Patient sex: M
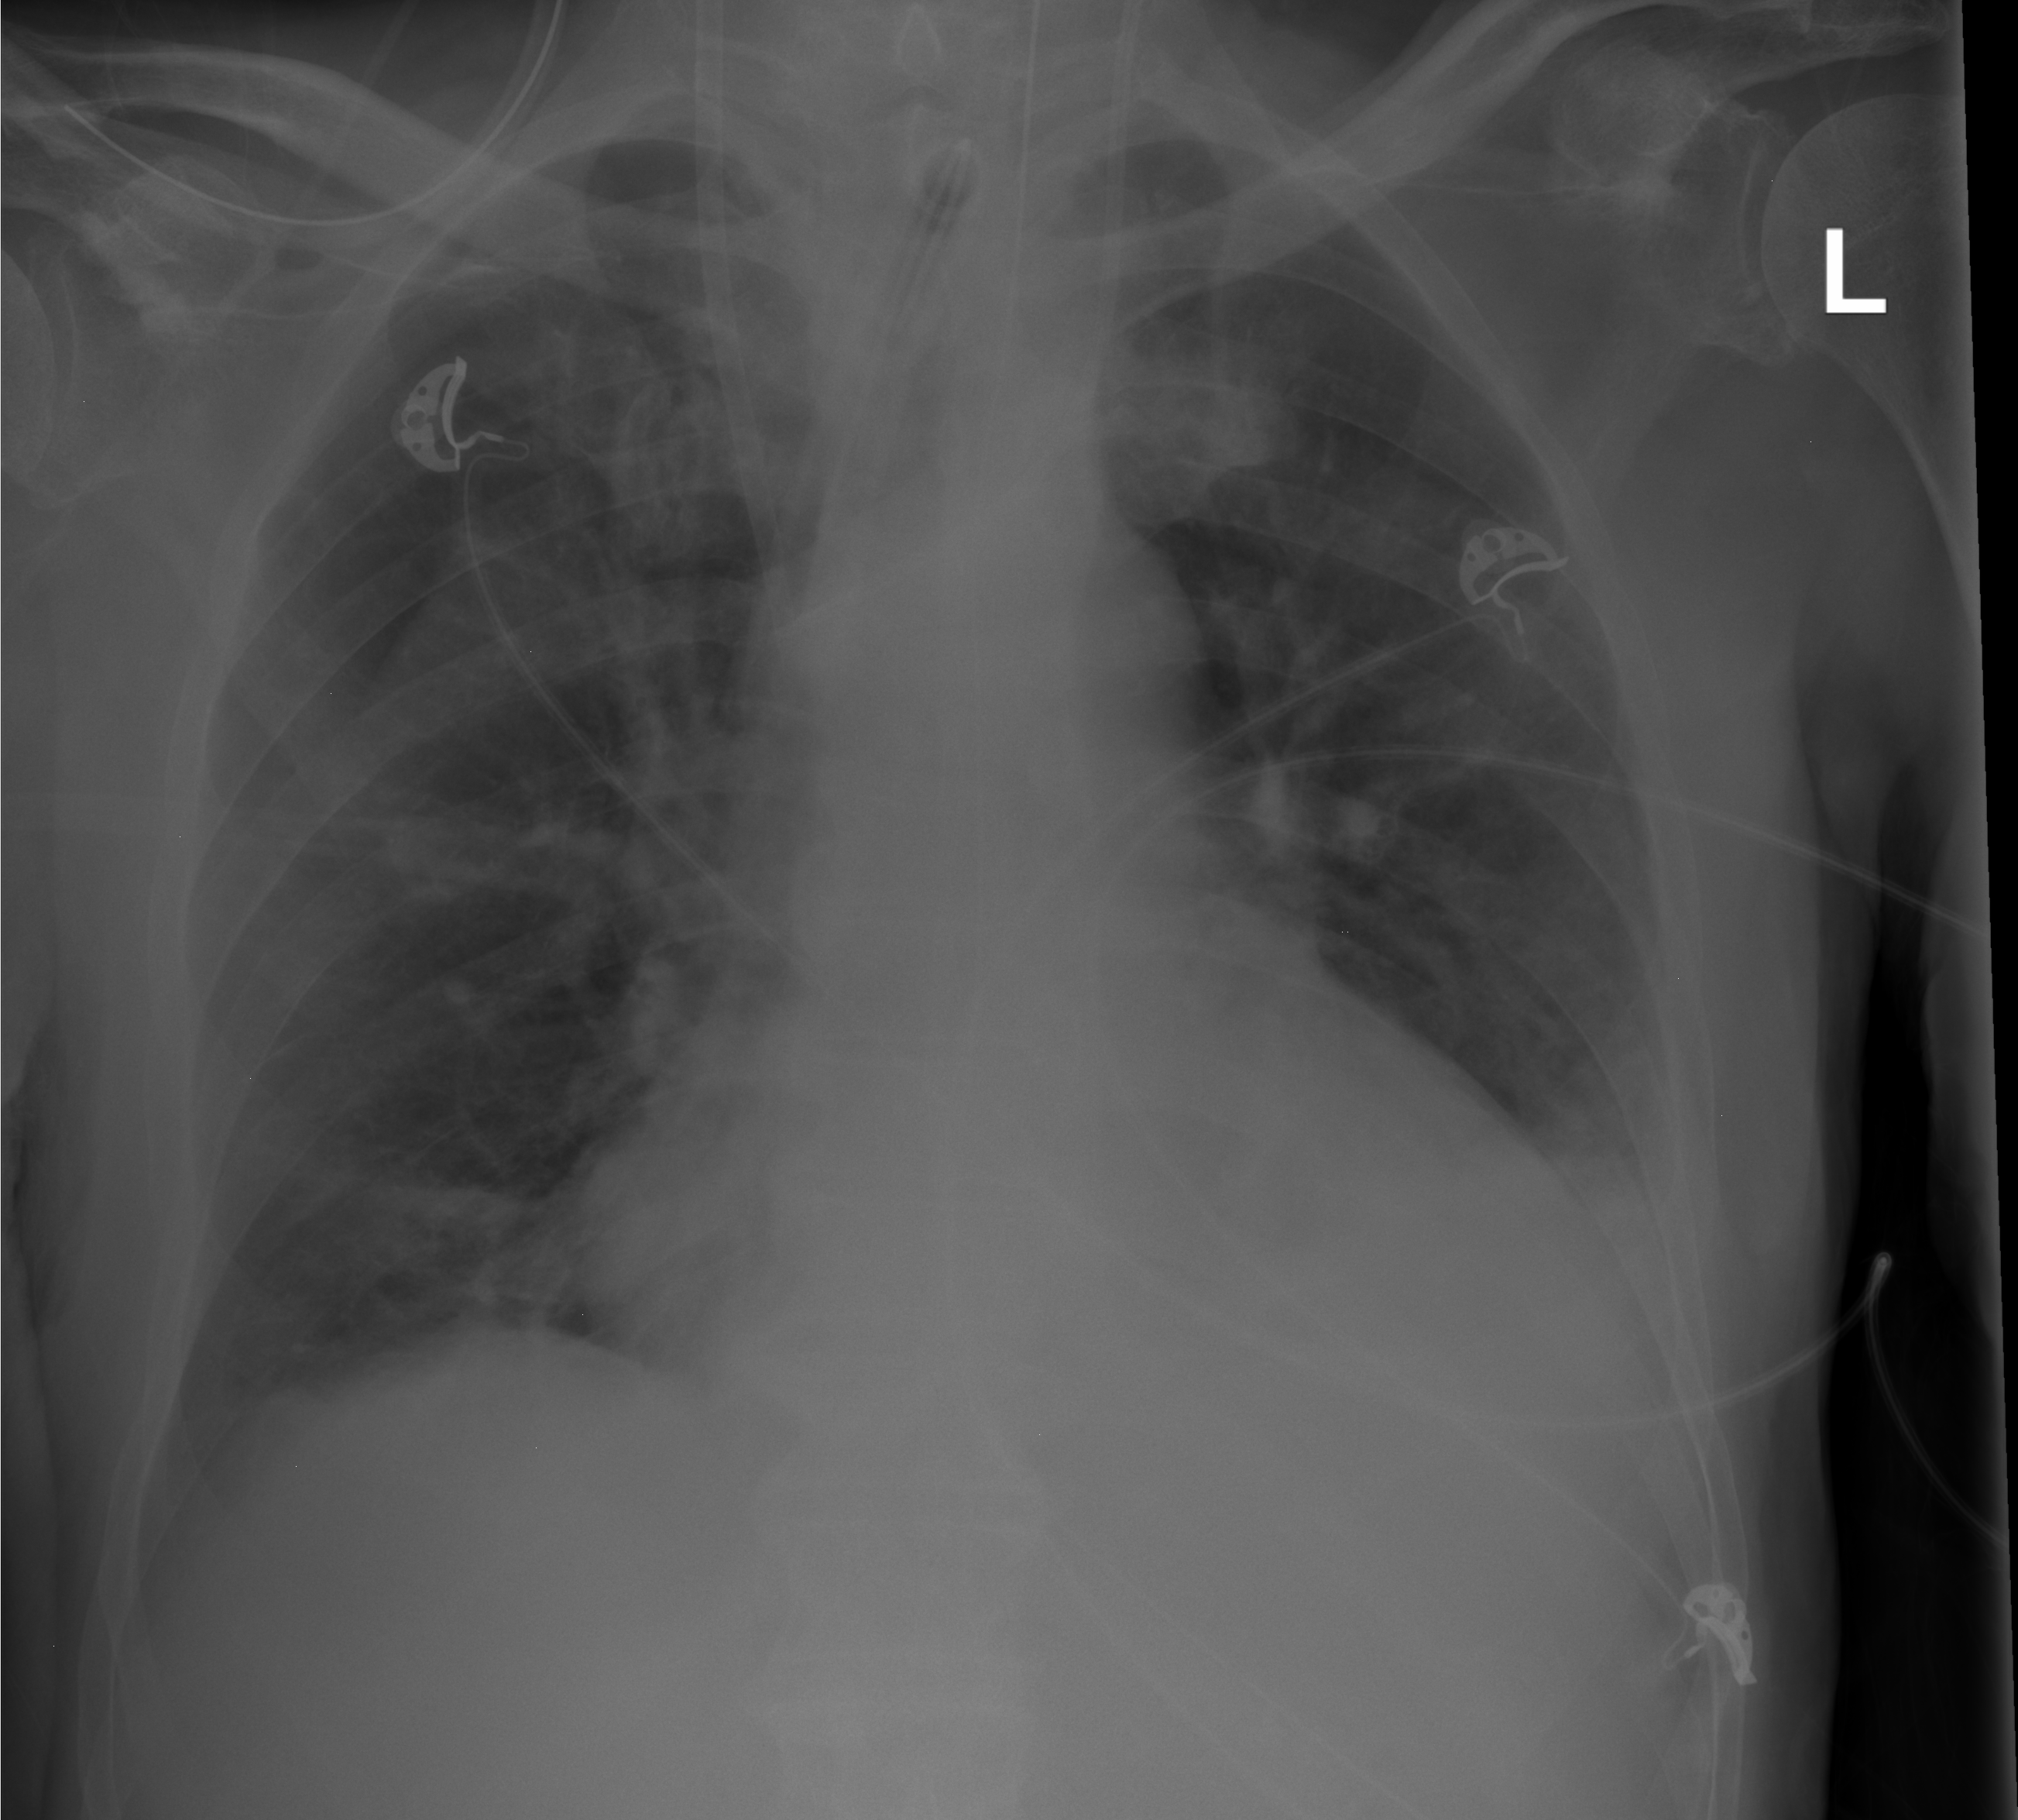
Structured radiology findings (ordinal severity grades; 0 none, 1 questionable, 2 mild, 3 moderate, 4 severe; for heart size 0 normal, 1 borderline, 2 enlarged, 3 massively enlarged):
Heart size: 0
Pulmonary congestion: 0
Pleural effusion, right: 0
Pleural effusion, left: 2
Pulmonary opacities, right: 2
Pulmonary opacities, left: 0
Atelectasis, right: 0
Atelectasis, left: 2